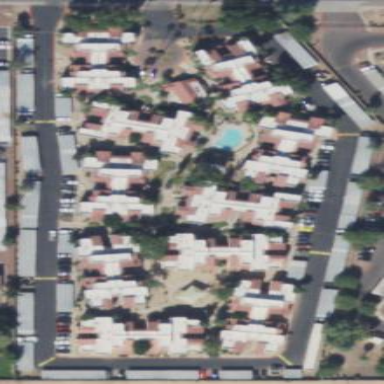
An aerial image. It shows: Residential area with apartments.